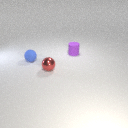
small blue rubber sphere to the left of small purple rubber cylinder